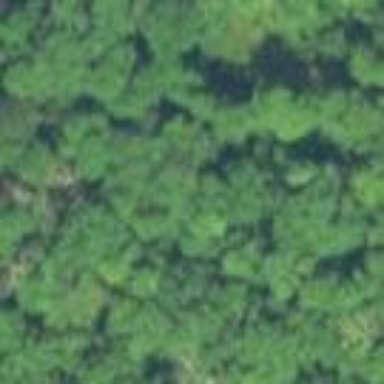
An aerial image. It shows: Mixed leaf woodland.